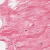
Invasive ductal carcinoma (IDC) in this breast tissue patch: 0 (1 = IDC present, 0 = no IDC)